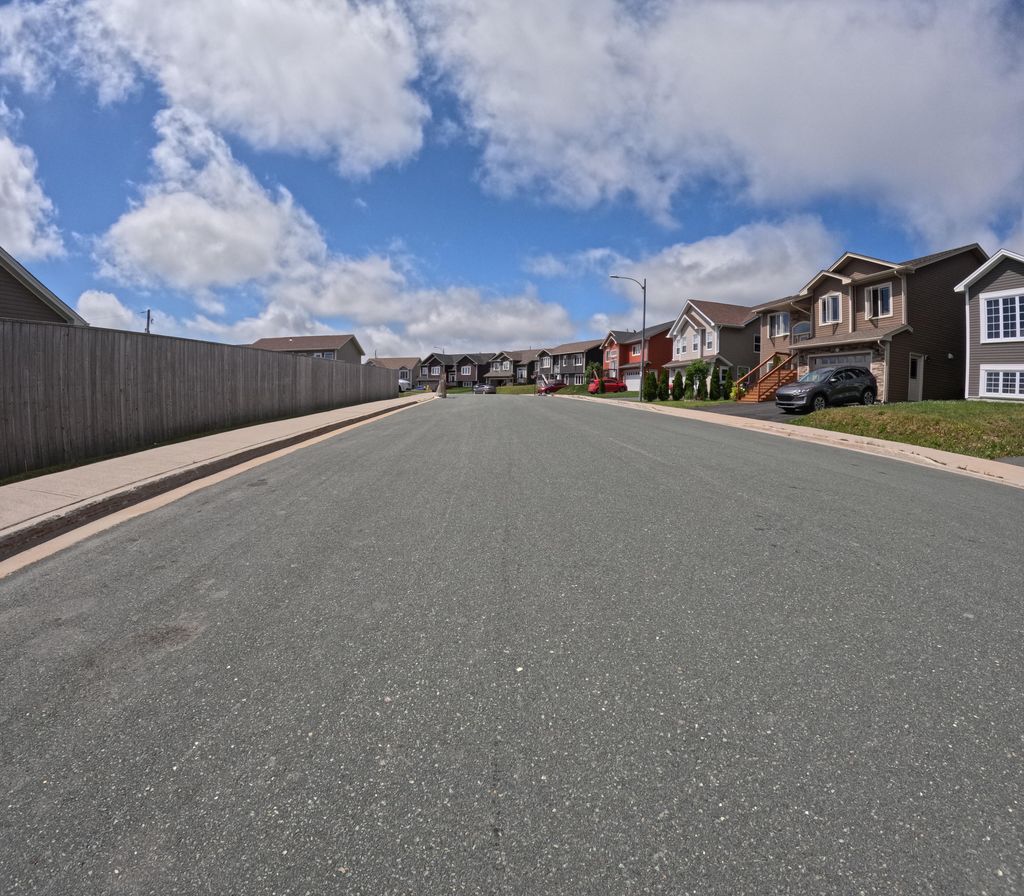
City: st_johns